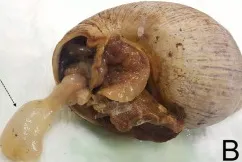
(B) Macroscopic picture of deceased snail No. 2 with the prolapsed esophagus from the mouth, marked with an arrow.
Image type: medical_photograph (other_medical_photograph)